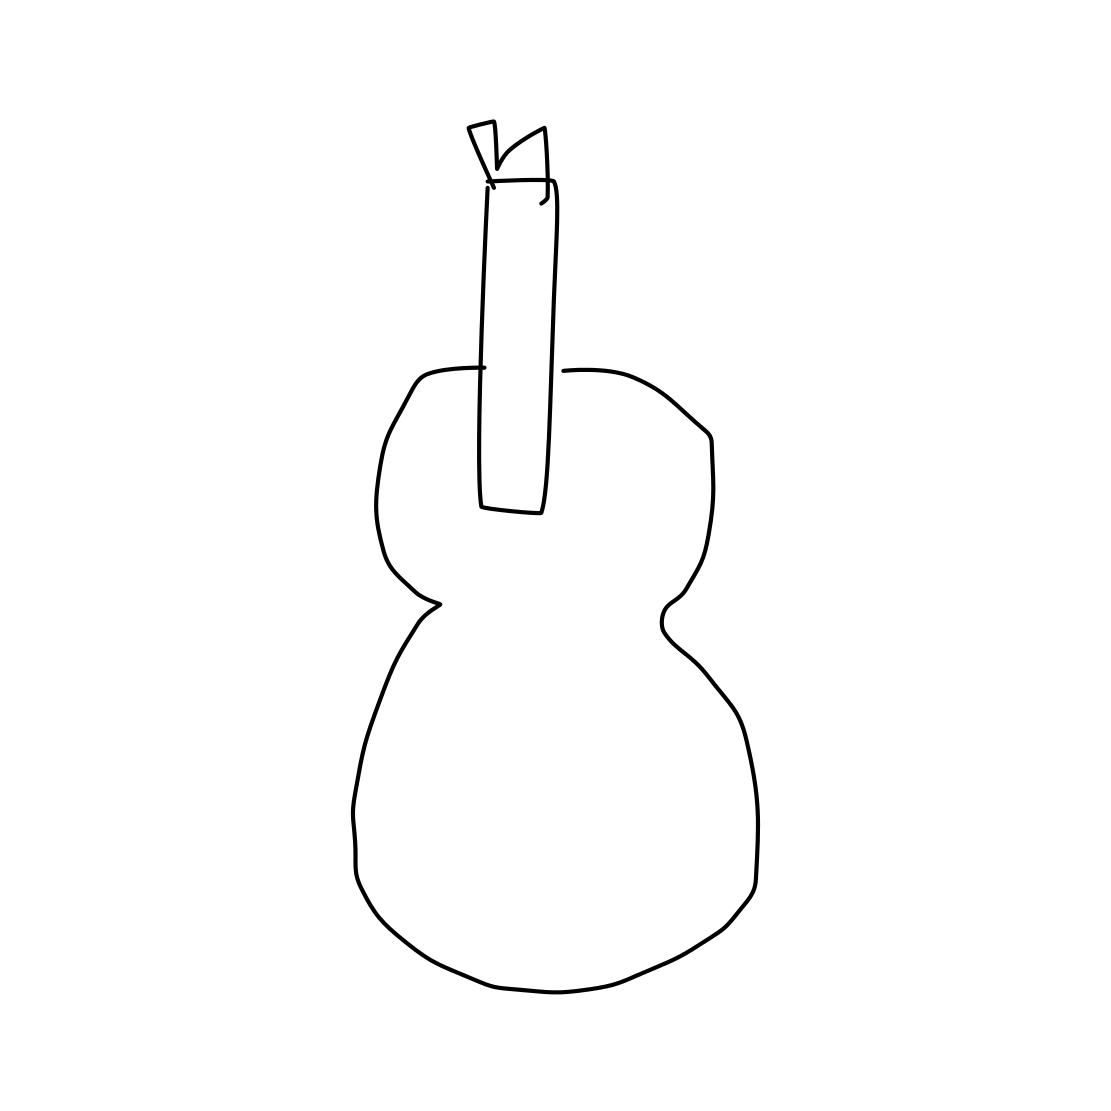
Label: violin